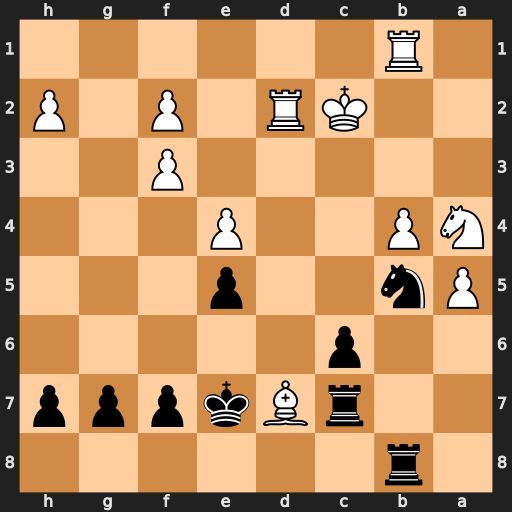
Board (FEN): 1r6/2rBkppp/2p5/Pn2p3/NP2P3/5P2/2KR1P1P/1R6
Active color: b
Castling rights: -
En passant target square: -
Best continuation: Na3+ Kb3 Nxb1